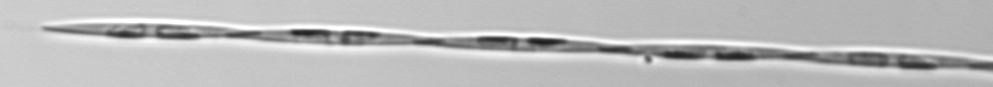
Label: Pseudo-nitzschia